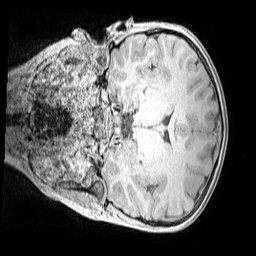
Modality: MP2RAGE
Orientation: coronal
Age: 9
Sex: male
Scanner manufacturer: siemens
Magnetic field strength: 3 T
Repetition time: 4 s
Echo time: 0.00299 s